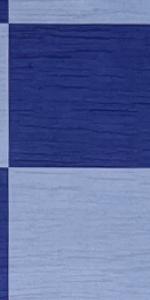
Label: Empty